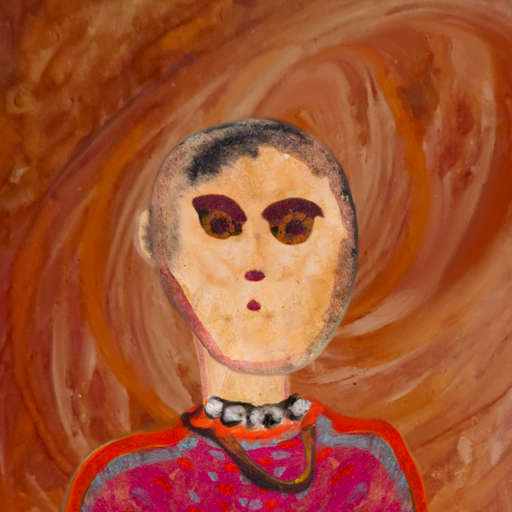
Background: Pious_Lady, Head And Neck Front: Childish, Face Front: Doll, Bust: Sisters, Hair Front: Blank, Head Accessory: Blank, Second Necklace: Comrade, Necklace: An_Impression, Baby: Blank